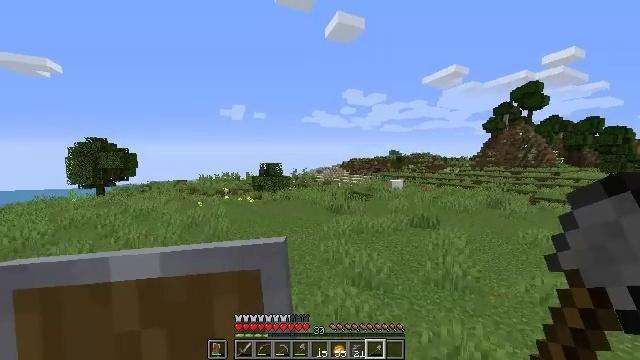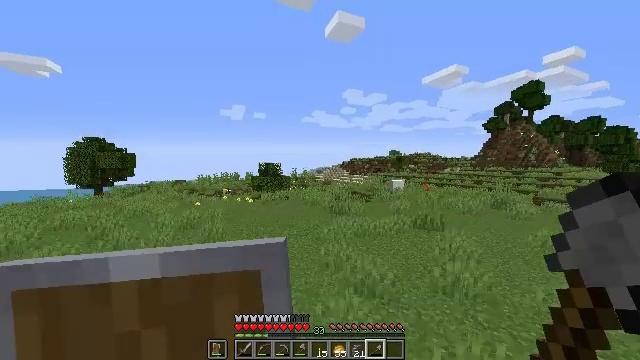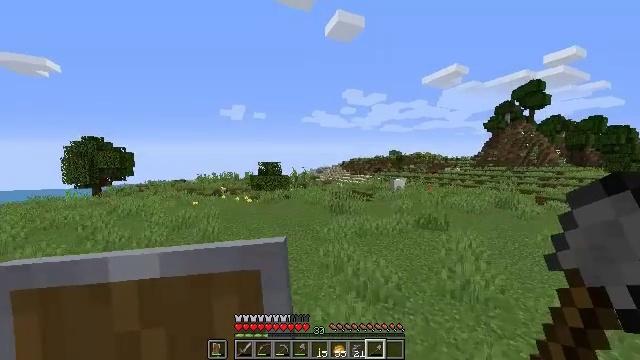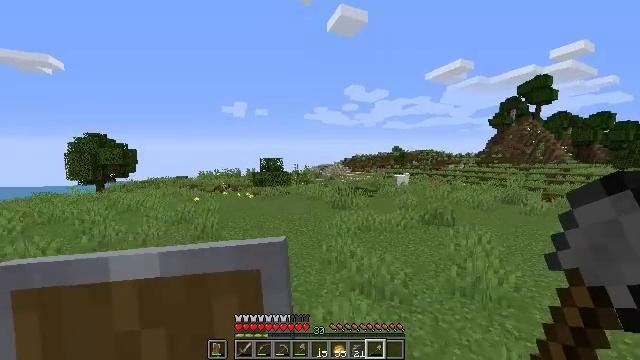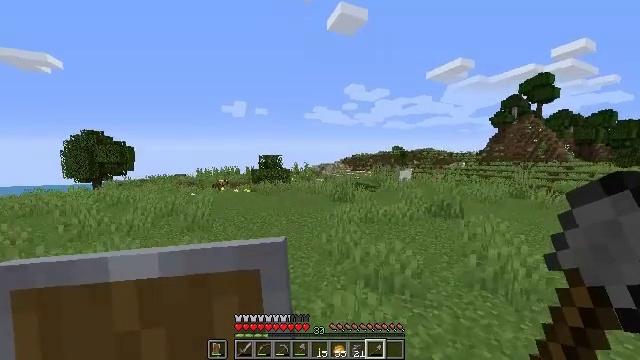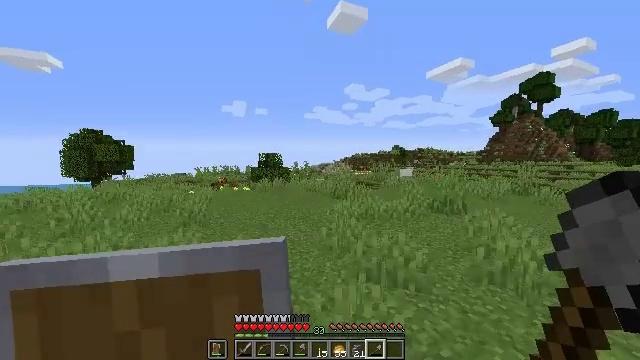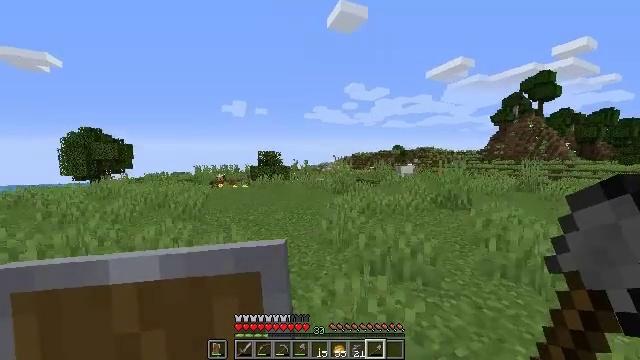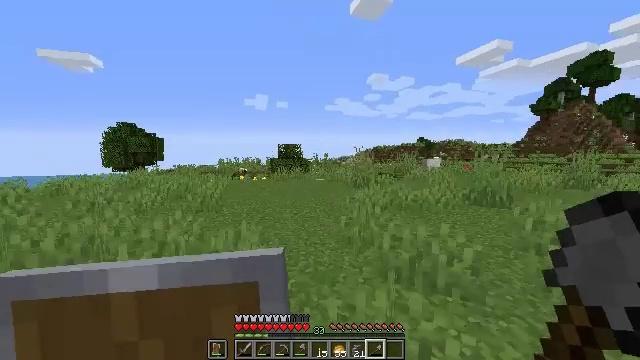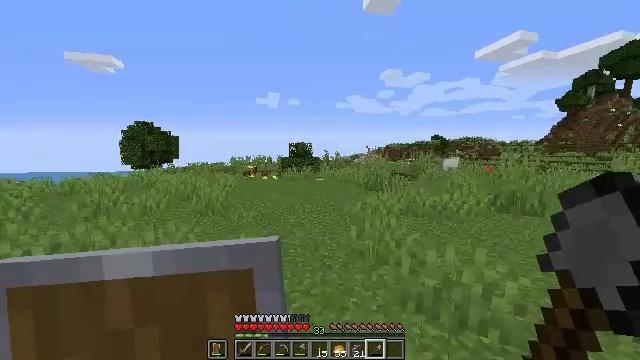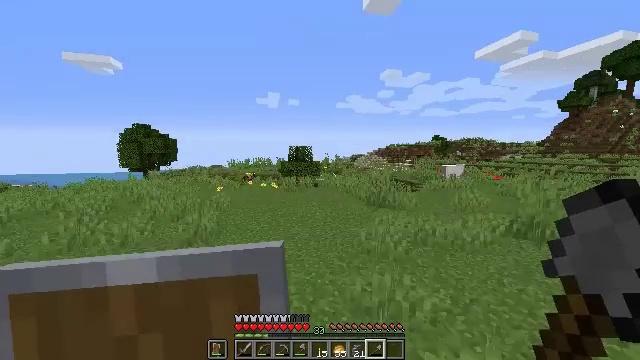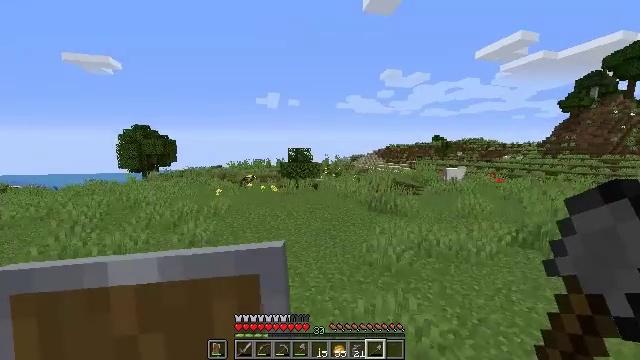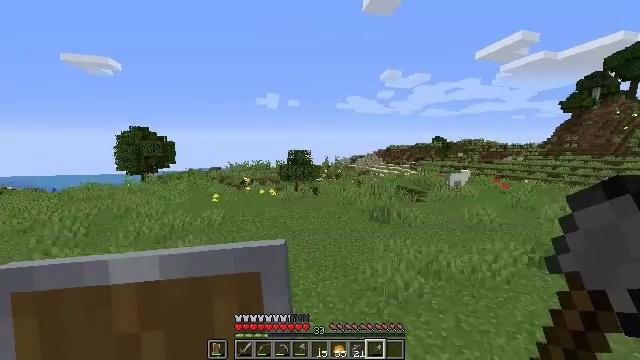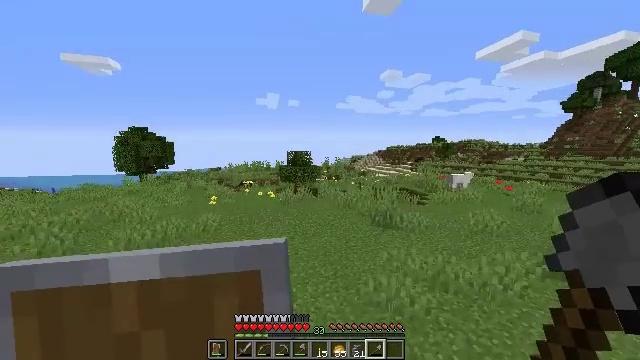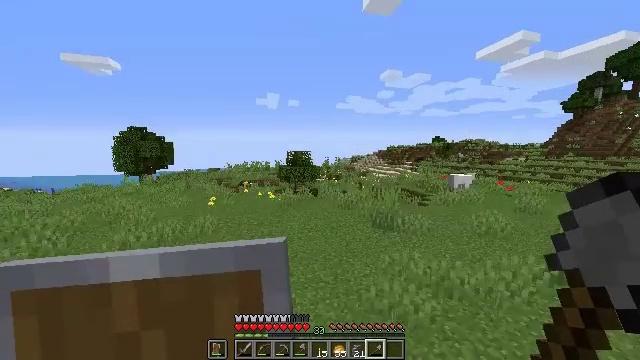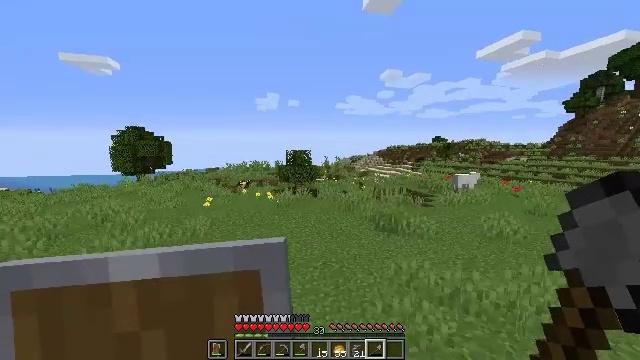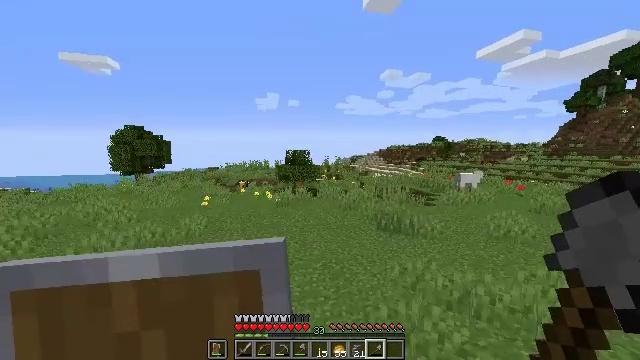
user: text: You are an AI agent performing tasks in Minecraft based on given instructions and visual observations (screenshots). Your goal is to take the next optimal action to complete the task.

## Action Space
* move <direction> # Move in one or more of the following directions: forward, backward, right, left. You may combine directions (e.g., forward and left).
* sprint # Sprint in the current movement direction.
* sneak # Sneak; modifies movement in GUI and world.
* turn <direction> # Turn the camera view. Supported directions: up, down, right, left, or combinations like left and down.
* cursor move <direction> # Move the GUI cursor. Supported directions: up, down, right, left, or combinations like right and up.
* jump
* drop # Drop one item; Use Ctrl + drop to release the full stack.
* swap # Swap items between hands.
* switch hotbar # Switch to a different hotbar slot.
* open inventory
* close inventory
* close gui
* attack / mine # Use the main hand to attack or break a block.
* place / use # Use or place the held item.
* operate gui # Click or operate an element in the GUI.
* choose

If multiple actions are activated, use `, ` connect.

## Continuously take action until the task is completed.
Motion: motion action
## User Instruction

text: Collect the pumpkin by holding left button.
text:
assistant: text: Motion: move forward
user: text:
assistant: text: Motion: move forward
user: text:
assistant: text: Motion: move forward
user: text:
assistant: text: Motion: move forward
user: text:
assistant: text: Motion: move forward
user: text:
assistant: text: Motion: move forward
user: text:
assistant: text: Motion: move forward, turn left and down
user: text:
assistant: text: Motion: move forward, turn left, jump
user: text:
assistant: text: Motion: move forward, jump
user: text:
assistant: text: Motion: move forward
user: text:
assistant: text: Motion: move forward
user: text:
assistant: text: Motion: move forward
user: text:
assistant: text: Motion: move forward
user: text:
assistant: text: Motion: move forward
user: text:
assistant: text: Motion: move forward
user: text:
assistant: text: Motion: move forward
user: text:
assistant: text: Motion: move forward
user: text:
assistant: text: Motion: move forward
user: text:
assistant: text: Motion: move forward
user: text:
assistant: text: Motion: move forward
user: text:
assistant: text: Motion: move forward
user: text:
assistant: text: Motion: move forward, jump
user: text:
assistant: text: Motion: move forward, jump
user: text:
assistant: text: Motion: move forward
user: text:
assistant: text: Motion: move forward
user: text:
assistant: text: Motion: move forward
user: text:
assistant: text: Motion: move forward
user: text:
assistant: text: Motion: move forward
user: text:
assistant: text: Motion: move forward
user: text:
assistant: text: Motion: move forward